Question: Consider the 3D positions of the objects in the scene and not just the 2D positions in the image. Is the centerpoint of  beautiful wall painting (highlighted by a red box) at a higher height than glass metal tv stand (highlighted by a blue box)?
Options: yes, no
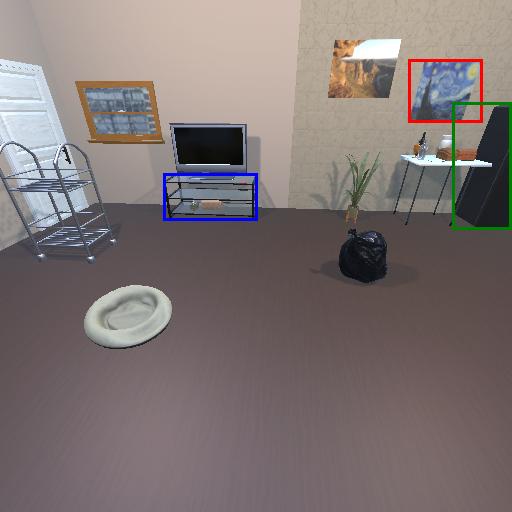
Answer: yes